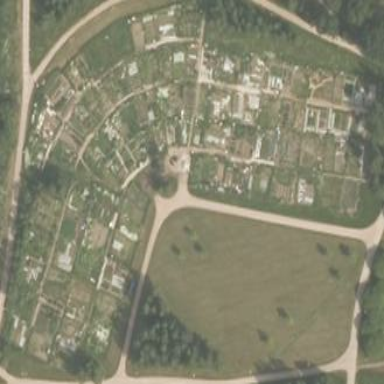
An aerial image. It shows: Allotments area.